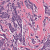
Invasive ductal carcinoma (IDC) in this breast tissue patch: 1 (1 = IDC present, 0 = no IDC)